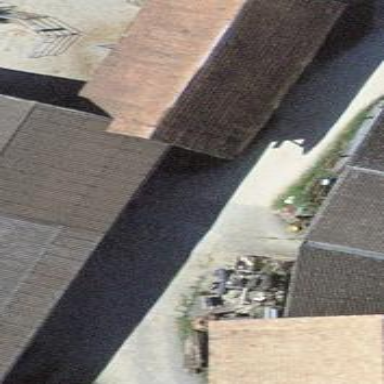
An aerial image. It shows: Rural barn.